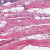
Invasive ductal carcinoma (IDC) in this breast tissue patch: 0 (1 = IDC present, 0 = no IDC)